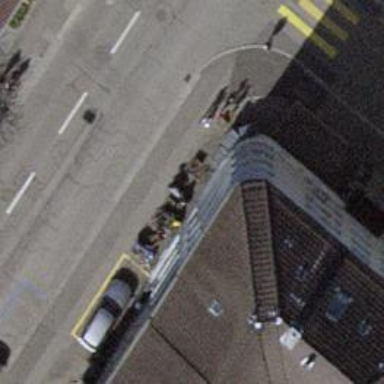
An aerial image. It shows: Bicycle parking facility.